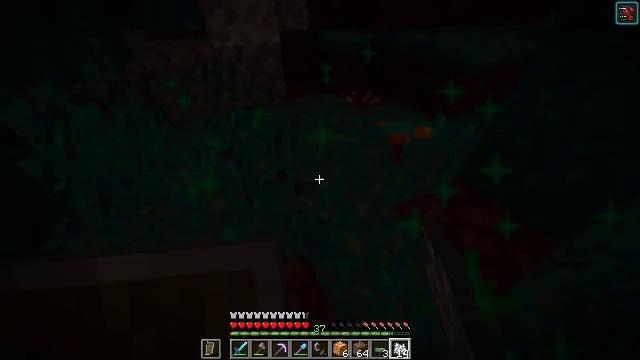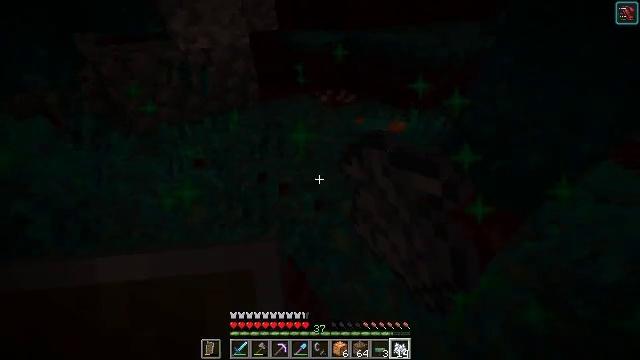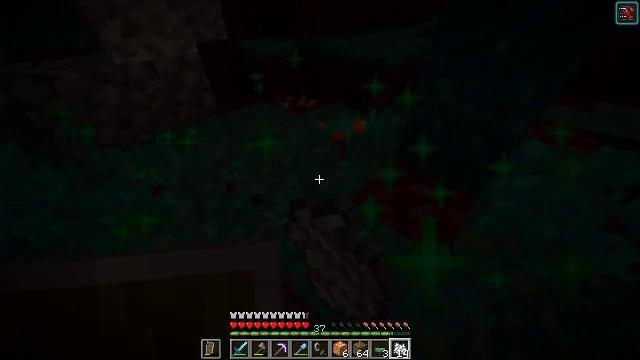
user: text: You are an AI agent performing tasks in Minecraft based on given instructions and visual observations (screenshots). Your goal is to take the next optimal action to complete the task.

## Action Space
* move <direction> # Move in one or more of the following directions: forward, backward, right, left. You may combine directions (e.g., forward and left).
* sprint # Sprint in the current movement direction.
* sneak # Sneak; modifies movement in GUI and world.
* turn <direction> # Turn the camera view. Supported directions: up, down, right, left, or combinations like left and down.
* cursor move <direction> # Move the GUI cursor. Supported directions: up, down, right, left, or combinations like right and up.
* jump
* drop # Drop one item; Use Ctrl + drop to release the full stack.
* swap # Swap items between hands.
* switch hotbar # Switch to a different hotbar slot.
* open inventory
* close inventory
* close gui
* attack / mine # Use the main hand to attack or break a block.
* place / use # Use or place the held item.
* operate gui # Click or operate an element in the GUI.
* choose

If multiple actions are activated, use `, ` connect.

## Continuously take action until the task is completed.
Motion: motion action
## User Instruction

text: Mine nether sprouts in the Nether.
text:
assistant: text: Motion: turn right, attack / mine
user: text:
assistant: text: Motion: turn right and up, attack / mine
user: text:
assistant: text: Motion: attack / mine